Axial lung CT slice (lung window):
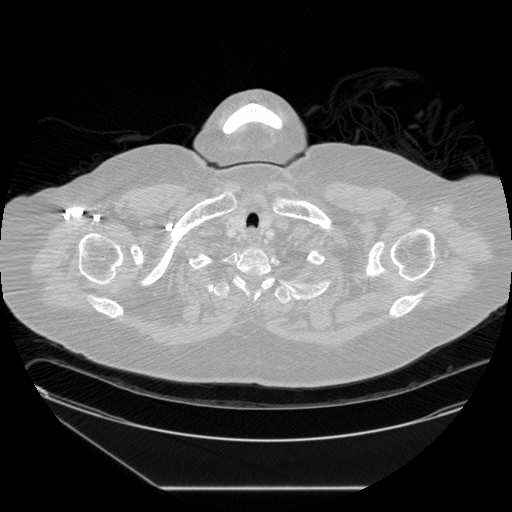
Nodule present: no